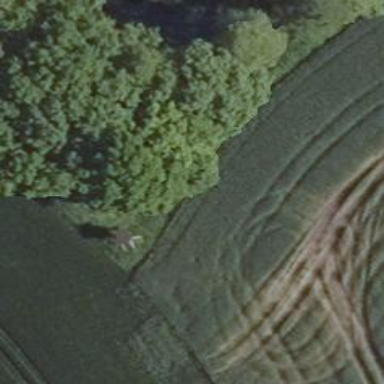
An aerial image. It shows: Hunting stand.